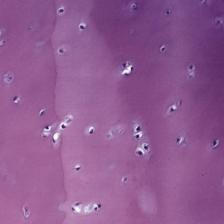
Label: Non-Tumor